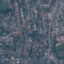
Label: Residential